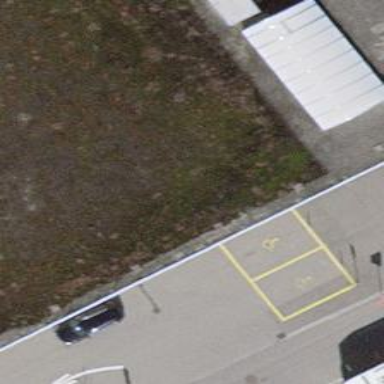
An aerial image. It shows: Disaster help point for emergencies.